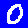
Digit: 0